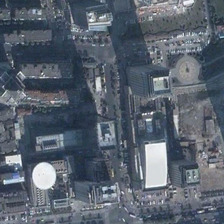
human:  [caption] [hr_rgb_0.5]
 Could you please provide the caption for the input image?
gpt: the circle building and another rectangular building stand next to the road and they are eye-catching .

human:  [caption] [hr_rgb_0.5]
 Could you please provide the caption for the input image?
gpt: many buildings and parking lots are in a commercial area .

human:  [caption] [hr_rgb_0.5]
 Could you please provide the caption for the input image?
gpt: many buildings and parking lots are in a commercial area .

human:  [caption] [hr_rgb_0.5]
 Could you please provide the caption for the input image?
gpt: the circle building and another rectangular building stand next to the road and they are eye-catching .

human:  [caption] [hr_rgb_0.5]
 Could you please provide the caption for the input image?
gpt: many buildings and parking lots are in a commercial area .